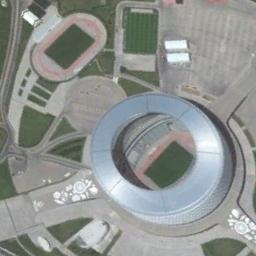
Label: stadium